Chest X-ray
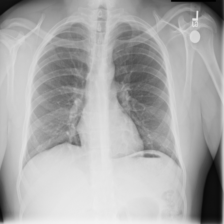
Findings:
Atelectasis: negative
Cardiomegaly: negative
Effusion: negative
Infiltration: negative
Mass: negative
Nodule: negative
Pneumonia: negative
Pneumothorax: negative
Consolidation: negative
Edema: negative
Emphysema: negative
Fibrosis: negative
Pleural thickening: negative
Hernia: negative